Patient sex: M
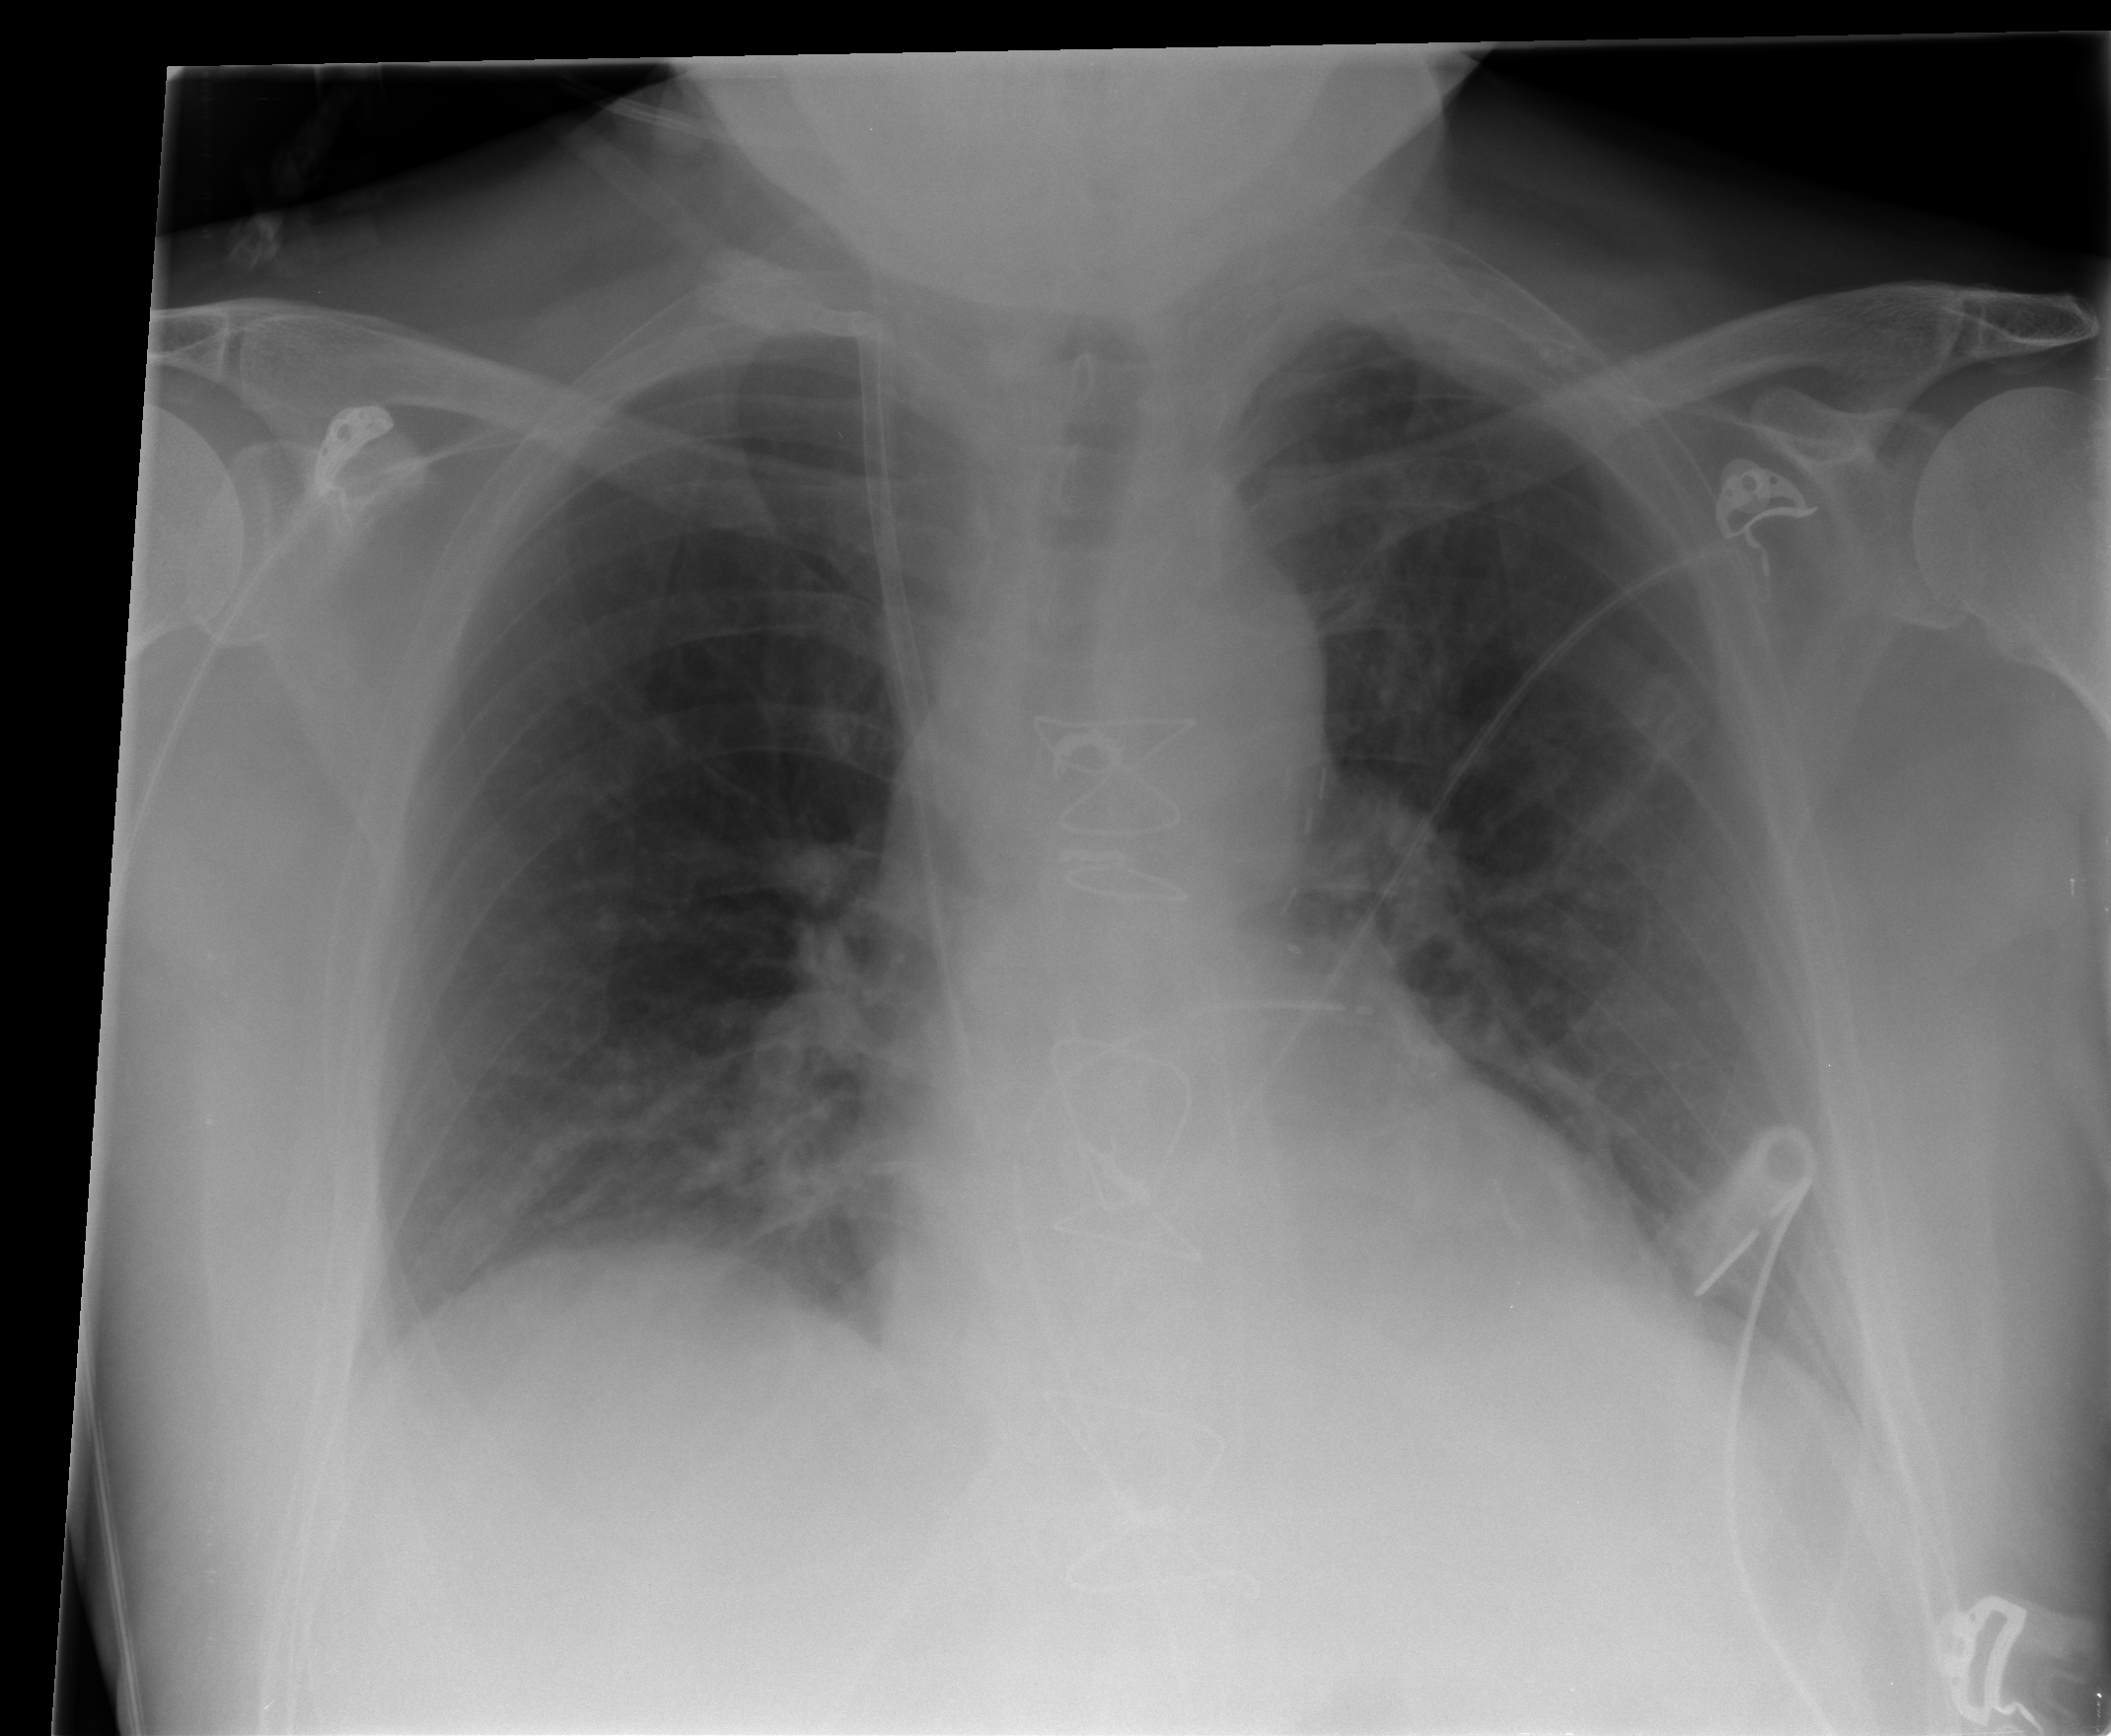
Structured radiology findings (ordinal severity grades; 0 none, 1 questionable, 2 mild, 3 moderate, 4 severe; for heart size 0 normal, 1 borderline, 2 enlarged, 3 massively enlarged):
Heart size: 0
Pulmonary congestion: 1
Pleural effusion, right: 0
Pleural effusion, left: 0
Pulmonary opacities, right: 0
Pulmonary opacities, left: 0
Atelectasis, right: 2
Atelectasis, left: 1